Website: crate-barrel
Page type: delivery-shipping
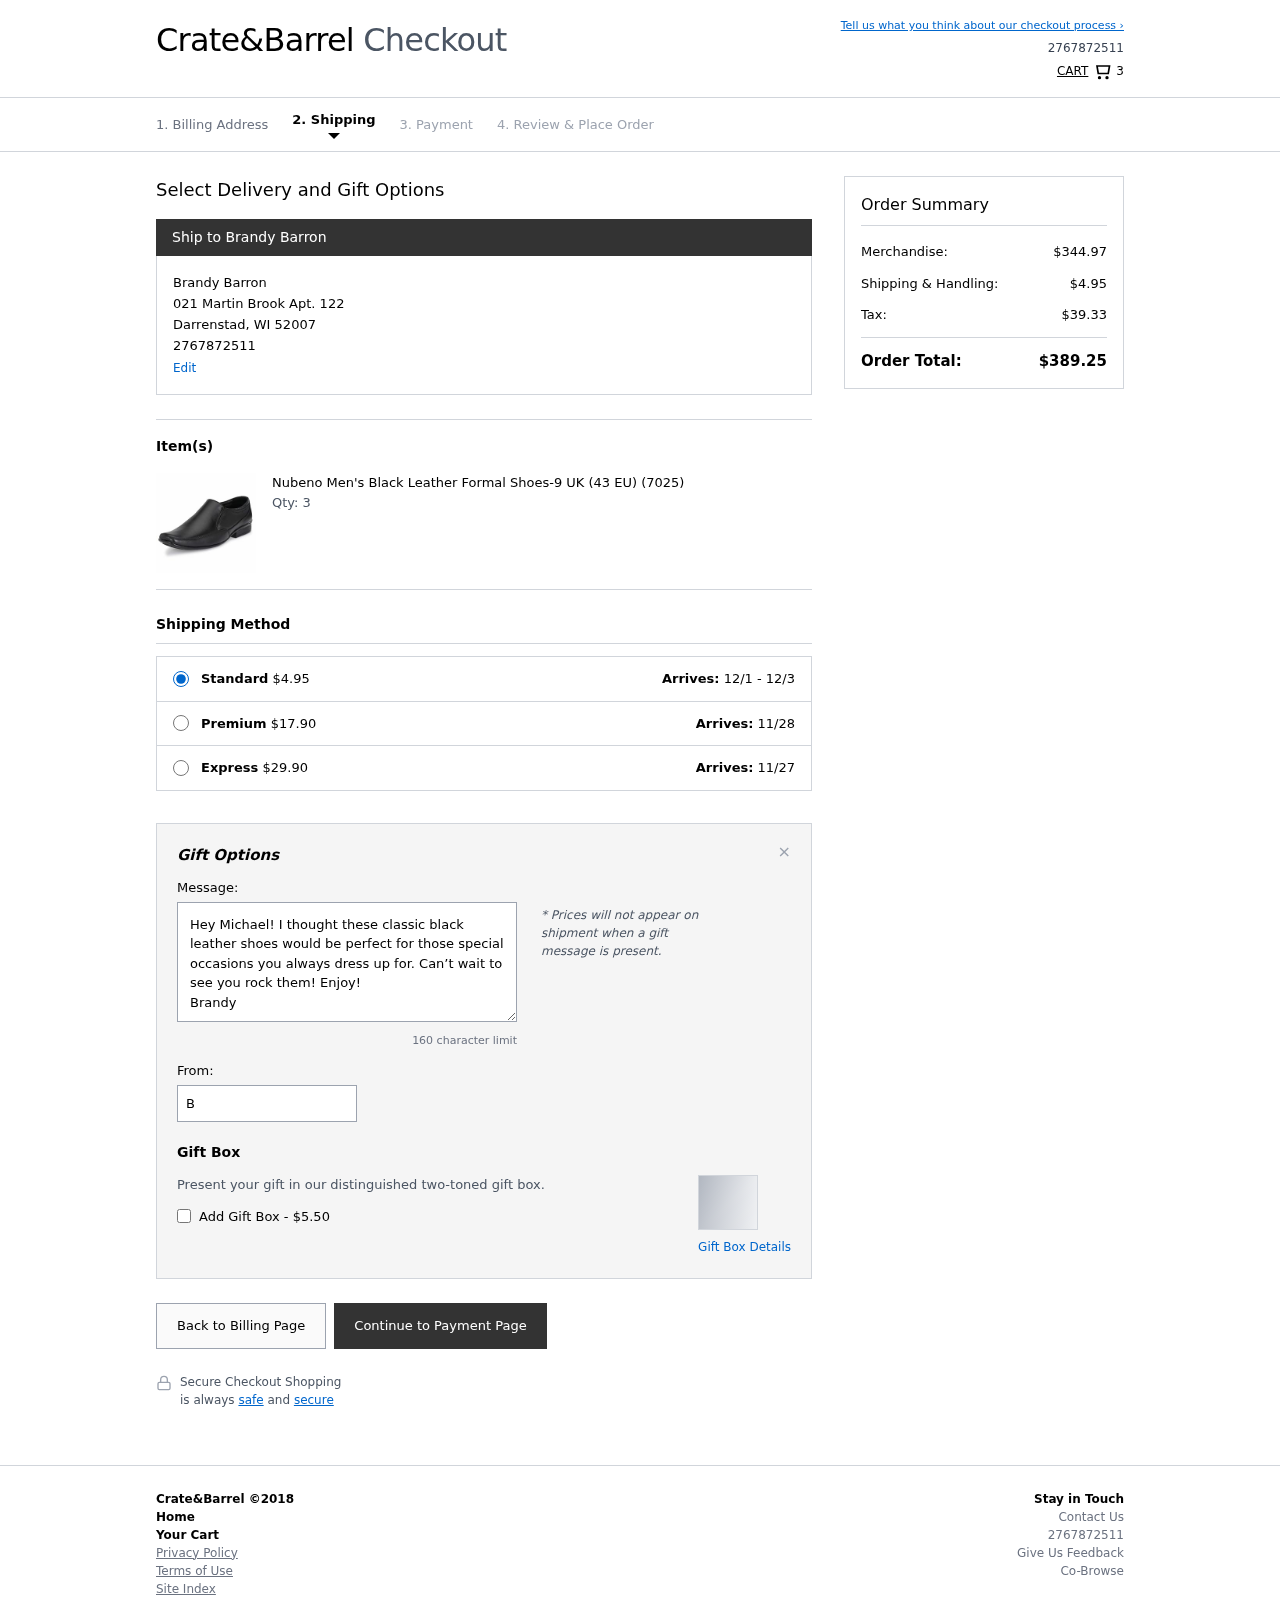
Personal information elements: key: PII_CITY
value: Darrenstad
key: PII_FULLNAME
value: Brandy Barron
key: PII_PHONE
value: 2767872511
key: PII_POSTCODE
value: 52007
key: PII_STATE_ABBR
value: WI
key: PII_STREET
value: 021 Martin Brook Apt. 122
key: PII_FIRSTNAME
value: Brandy
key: PII_LASTNAME
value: Barron
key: PII_FULLNAME2
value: Brandy Barron
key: PII_FULLNAME3
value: Brandy Barron
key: PII_FIRSTNAME2
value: Brandy
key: PII_FIRSTNAME3
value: Brandy
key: PII_LASTNAME2
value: Barron
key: PII_LASTNAME3
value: Barron
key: PII_FIRSTNAME_DERIVED
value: Brandy
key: PII_LASTNAME_DERIVED
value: Barron
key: PII_FULLNAME_DERIVED
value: Brandy Barron
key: PII_NAME_FULL_DERIVED
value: Brandy Barron
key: PII_PHONE_LINE
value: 2511
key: PII_PHONE_SUFFIX
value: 2511
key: PII_PHONE2
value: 2767872511
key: PII_PHONE3
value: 2767872511
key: PII_PHONE_NUMERIC
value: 2767872511
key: PII_PHONE_LINE_NUMERIC
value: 2511
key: PII_PHONE_SUFFIX_NUMERIC
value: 2511
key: PII_PHONE2_NUMERIC
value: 2767872511
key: PII_PHONE3_NUMERIC
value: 2767872511
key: PII_PHONE_DIGITS
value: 2767872511
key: PII_PHONE_LAST4
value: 2511
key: PII_GIFT_MESSAGE
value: Hey Michael! I thought these classic black leather shoes would be perfect for those special occasions you always dress up for. Can’t wait to see you rock them! Enjoy!
Brandy
Product elements: key: PRODUCT1_NAME
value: Nubeno Men's Black Leather Formal Shoes-9 UK (43 EU) (7025)
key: PRODUCT1_QUANTITY
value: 3
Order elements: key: ORDER_NUM_ITEMS
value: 3
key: ORDER_SHIPPING_COST
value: $4.95
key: ORDER_DELIVERY_DATE
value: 12/1 - 12/3
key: PREMIUM_SHIPPING_COST
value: $17.90
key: PREMIUM_DELIVERY_DATE
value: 11/28
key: EXPRESS_SHIPPING_COST
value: $29.90
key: EXPRESS_DELIVERY_DATE
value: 11/27
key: ORDER_SUBTOTAL
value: $344.97
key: ORDER_SHIPPING_COST2
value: $4.95
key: ORDER_TAX
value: $39.33
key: ORDER_TOTAL
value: $389.25